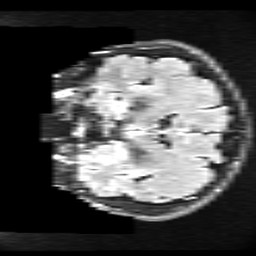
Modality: FLAIR
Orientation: coronal
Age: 33
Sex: male
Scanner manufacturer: ge
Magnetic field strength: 3 T
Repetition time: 11 s
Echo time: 0.1497 s